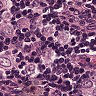
Metastatic tissue present: yes